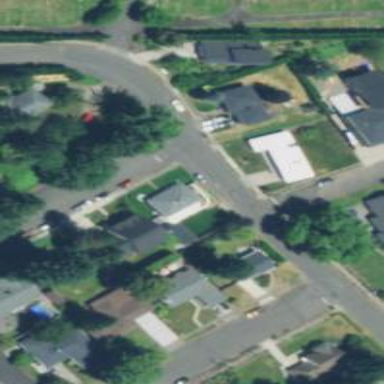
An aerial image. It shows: Residential road with sidewalk on the left side.